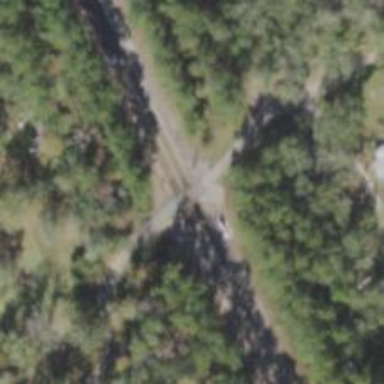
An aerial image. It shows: Railway track.